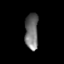
Tissue: skin
Cell type: Epithelial cells
Senescence score: 0.1793
Nuclear area (px): 474
Mean DAPI intensity: 112.574